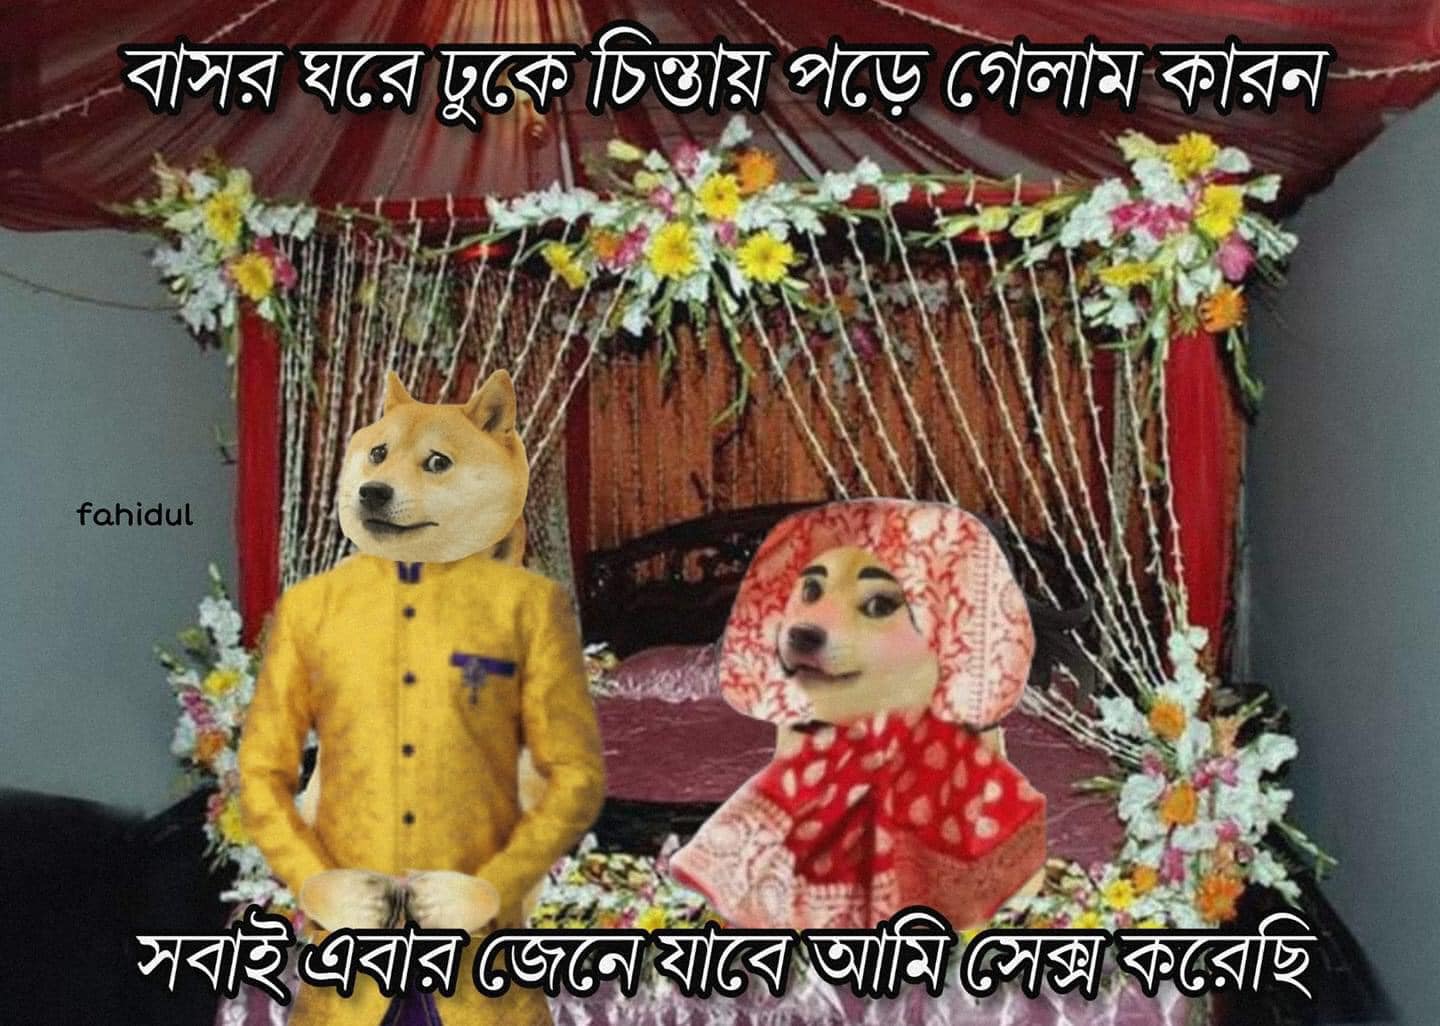
Text: বাসর ঘরে ঢুকে চিন্তায় পড়ে গেলাম কারন সবাই এবার জেনে যাবে আমি সেক্স করেছি
Label: Non Hate